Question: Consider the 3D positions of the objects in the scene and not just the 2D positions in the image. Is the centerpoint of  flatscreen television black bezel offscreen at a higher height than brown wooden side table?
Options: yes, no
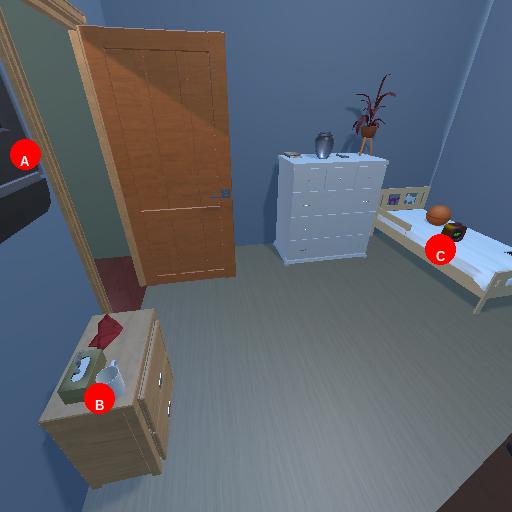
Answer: yes